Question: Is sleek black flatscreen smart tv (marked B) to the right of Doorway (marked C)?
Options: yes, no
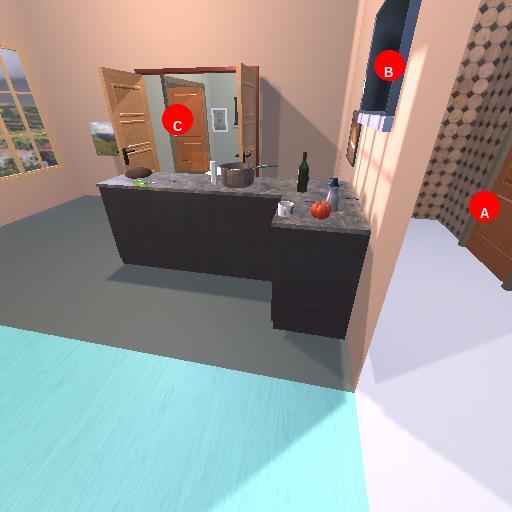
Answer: yes